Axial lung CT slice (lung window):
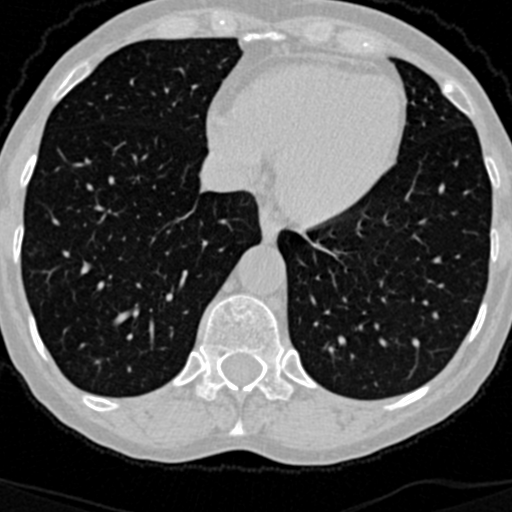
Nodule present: no